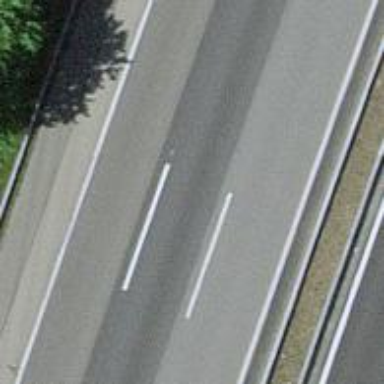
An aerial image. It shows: Asphalt motorway.